Question: I have created a 3-level ExpandableListView and have the problem that the TextViews which are used for the 2nd and 3rd level do not support line-breaks if the content is too long. It should be dynamically over more than one line, if needed. The 1st level TextView does it well (automatically) and I actually had the same settings in the xml for all three TextViews. Followed are the layout xmls, the one TextView with the id groupname is for the 2nd level (e.g. the first red X in the picture below) and the one with id childname is for the 3rd level (e.g. the second and third red X in the picture below). It should all be like at the green hook in the picture.
"singleLine=false" seems not to work. Also tried some different options found in other SO posts, but what I've testet haven't worked for me. Like ellipsize, scroll horizontale, different layout_width and so on. The only thing worked is to set a fixed layout_width on x hundred dp, but this is not dynamically, I'm right?
Would be great if anybody could help me with this. Lot of thanks!
Here's a screenshot:

'''
<?xml version="1.0" encoding="utf-8"?>
<RelativeLayout xmlns:android="http://schemas.android.com/apk/res/android"
android:layout_width="wrap_content"
android:layout_height="match_parent" >
<TextView
android:id="@+id/childname"
android:layout_width="match_parent"
android:layout_height="wrap_content"
android:layout_marginRight="60dp"
android:layout_marginLeft="60dp"
android:textColor="#AAAAAA"
android:singleLine="false"
android:text=""
android:gravity="center_vertical"
android:textAppearance="?android:attr/textAppearanceMedium" />
<TextView
android:id="@+id/groupname"
android:layout_width="match_parent"
android:layout_height="wrap_content"
android:layout_alignParentLeft="true"
android:layout_marginLeft="45dp"
android:layout_marginRight="60dp"
android:textColor="#555555"
android:singleLine="false"
android:gravity="center_vertical"
android:text=""
android:textAppearance="?android:attr/textAppearanceMedium" />
'''
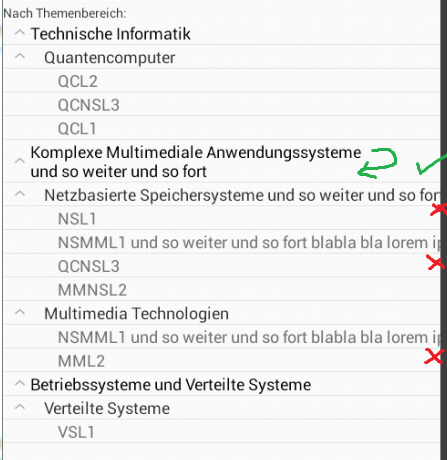
Answer: Add this line in your xml
'''
android:inputType="textMultiLine"
'''
or
Add text using coding like this, where you can add line break using '
'(But here you have to manually add breaks where you want them)
'''
TextView txt1 = (TextView) findViewById(R.id.childname);
txt1.setText("Hi
Hello
How are You");
'''
Results will be
Edit
Accepted Answer - removing the line 'android:layout_alignParentLeft="true"